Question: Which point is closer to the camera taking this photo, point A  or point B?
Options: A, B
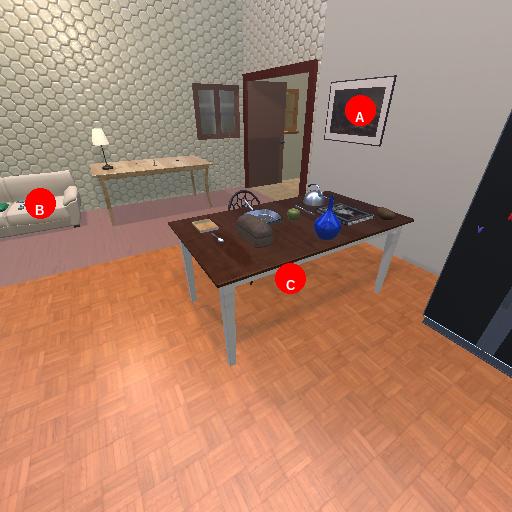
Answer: A